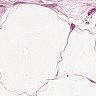
Metastatic tissue present: no